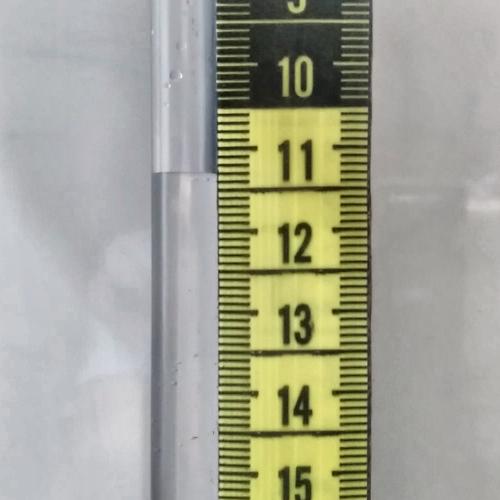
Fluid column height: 11.3 cm